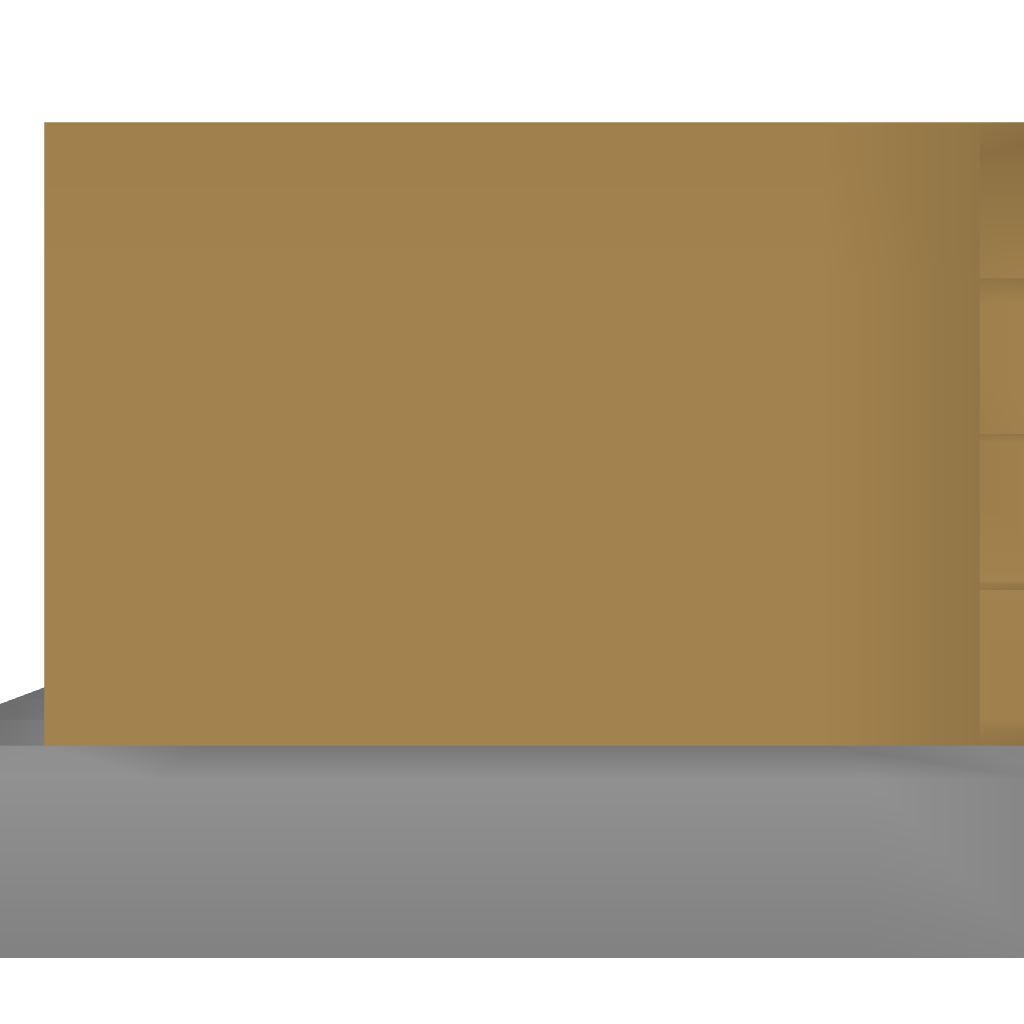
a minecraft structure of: Schoolhouse